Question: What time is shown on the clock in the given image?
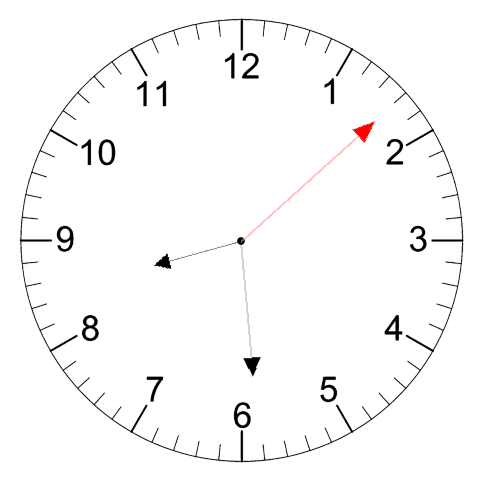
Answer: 08:29:08